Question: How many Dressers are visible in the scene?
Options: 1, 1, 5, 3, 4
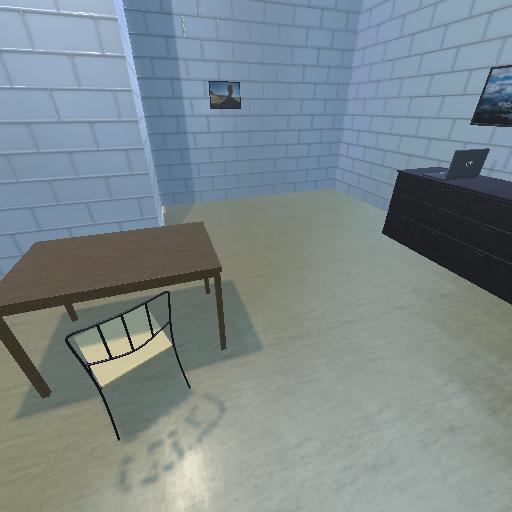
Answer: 1